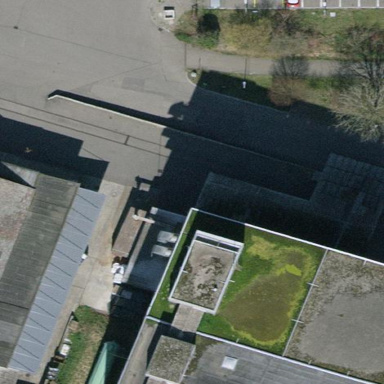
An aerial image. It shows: View of roof of building.